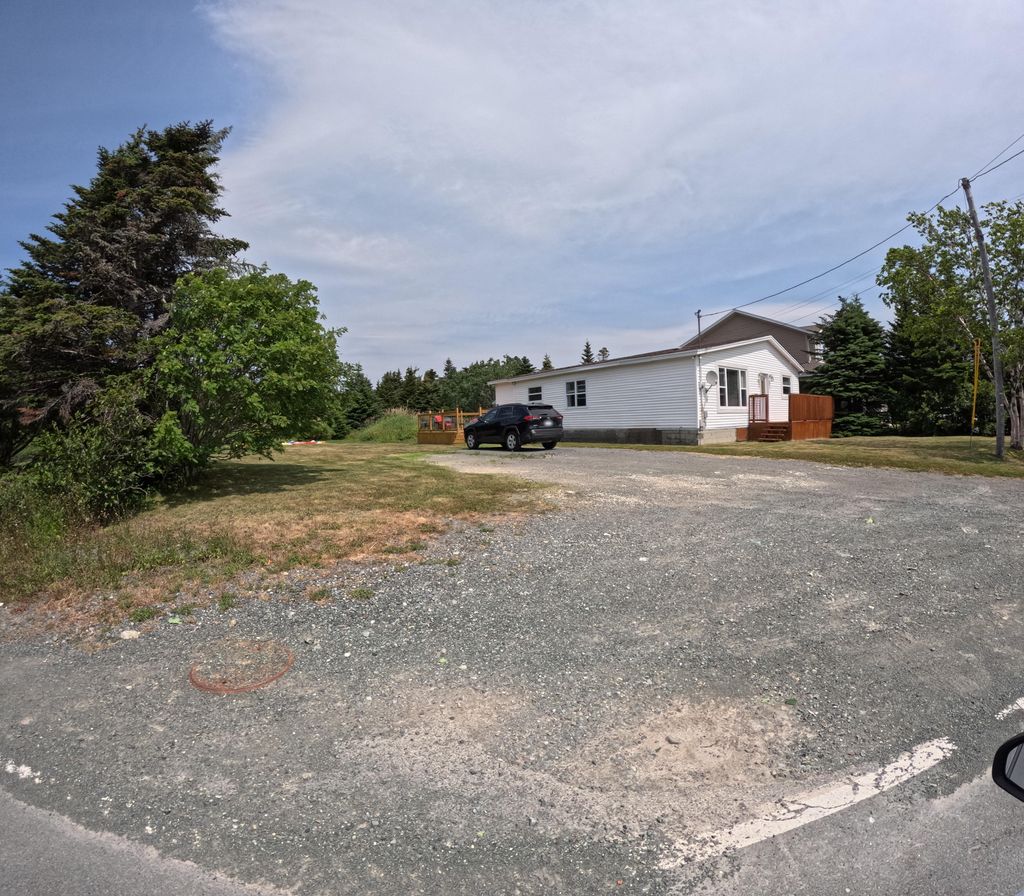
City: st_johns